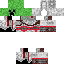
A female skeleton skin with green skin, wearing brown helmet dressed in a red tshirt and red pants, featuring a closed mouth.